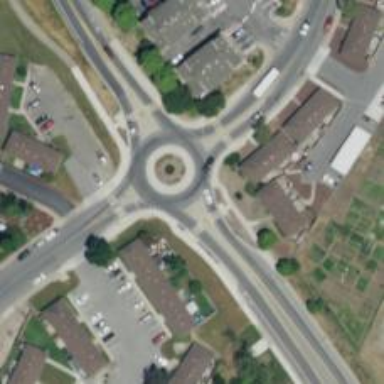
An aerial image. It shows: Tertiary road that leads to roundabout.